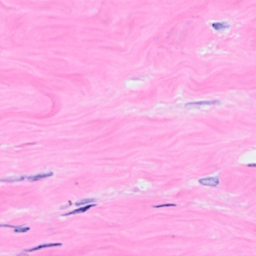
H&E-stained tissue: Breast